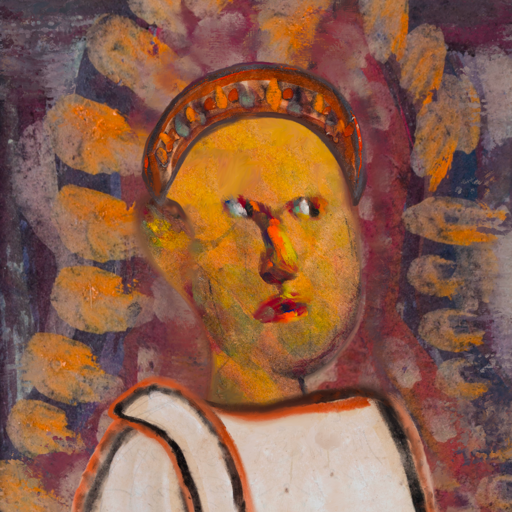
Background: Doll, Head And Neck Side: Gypsy_Mother, Face Side: An_Impression, Bust: Roy_Bahadur, Hair Side: Blank, Head Accessory: Hypocrite, Second Necklace: Blank, Necklace: Blank, Baby: Blank